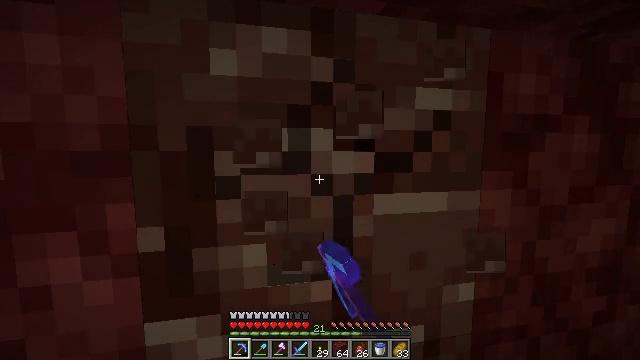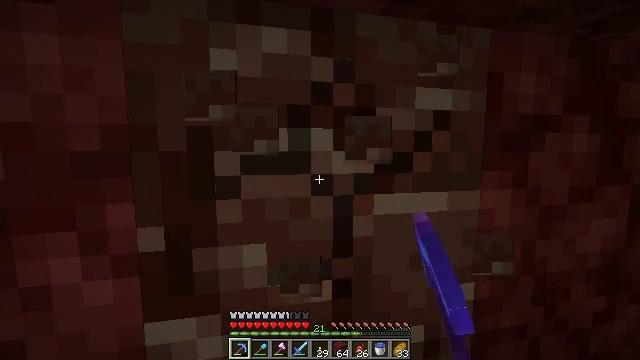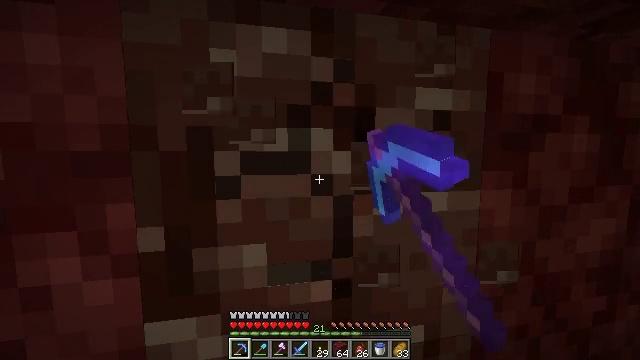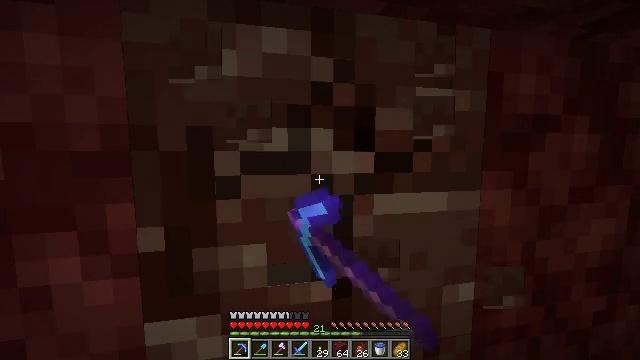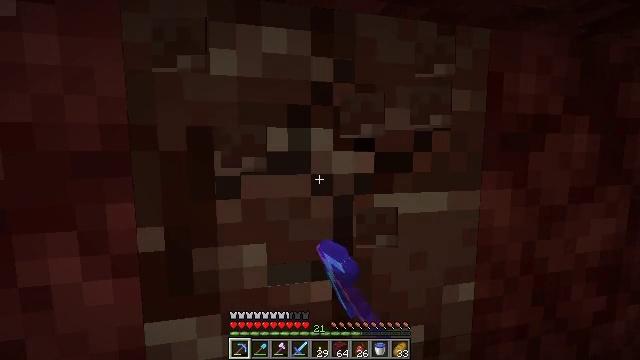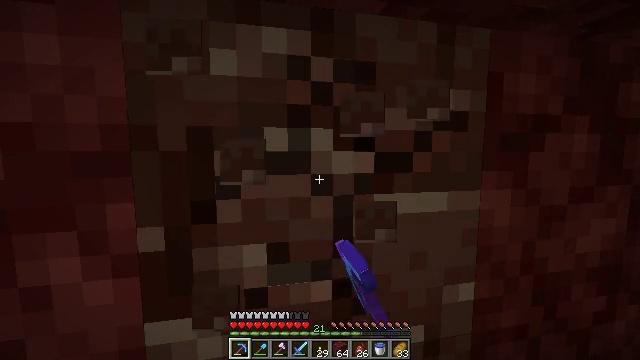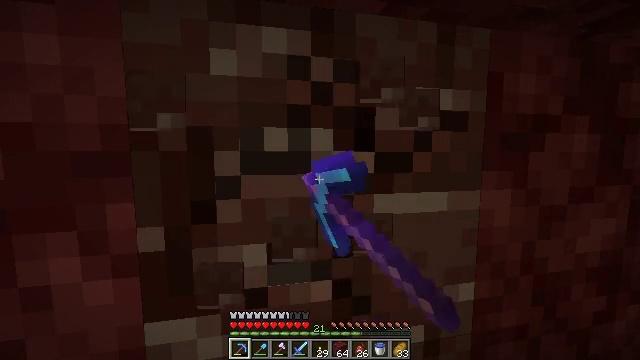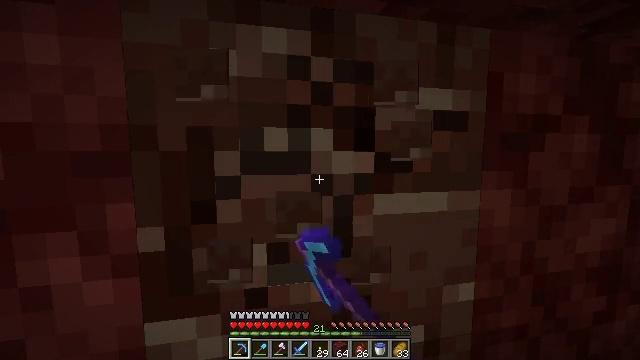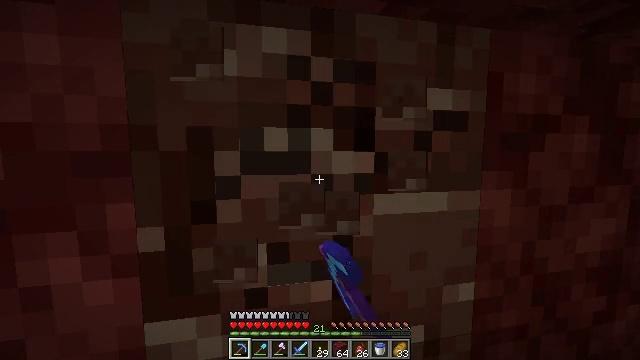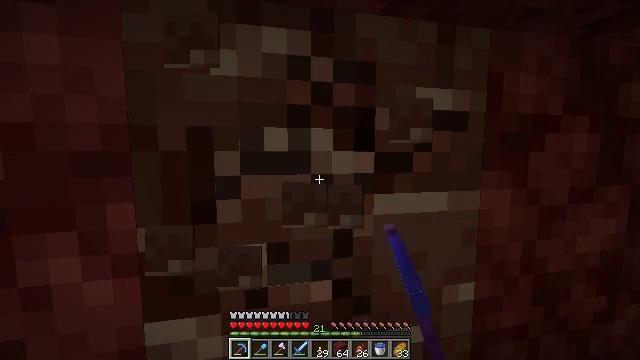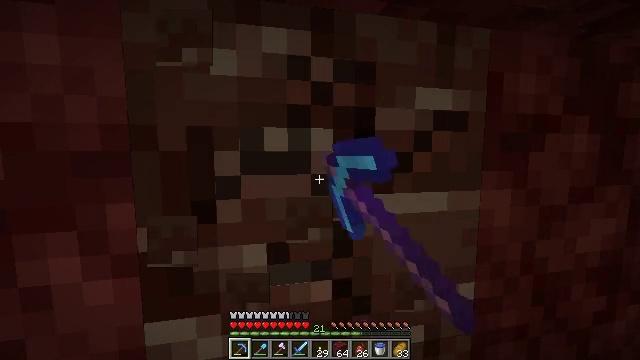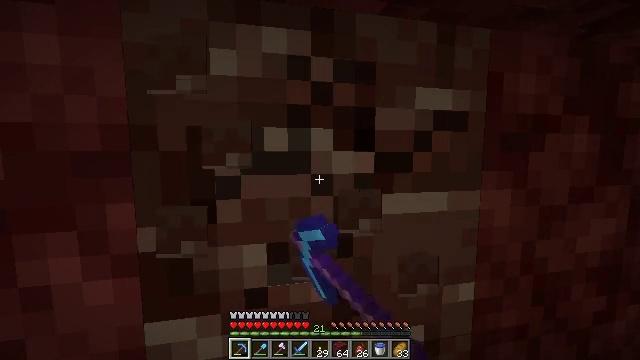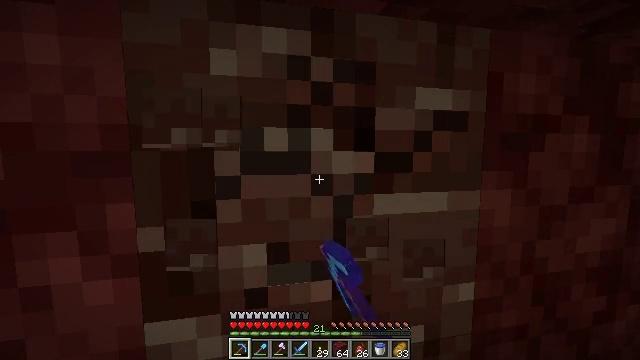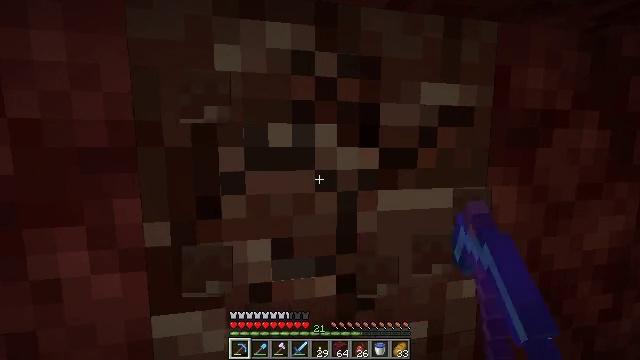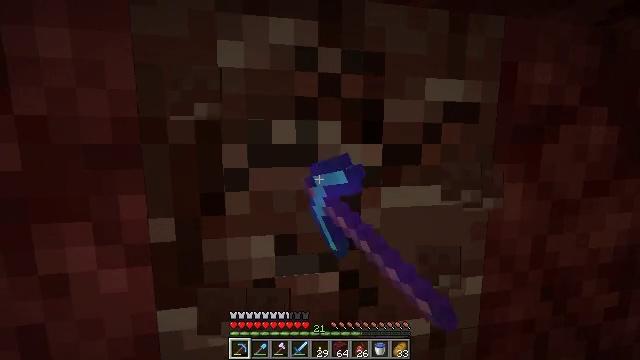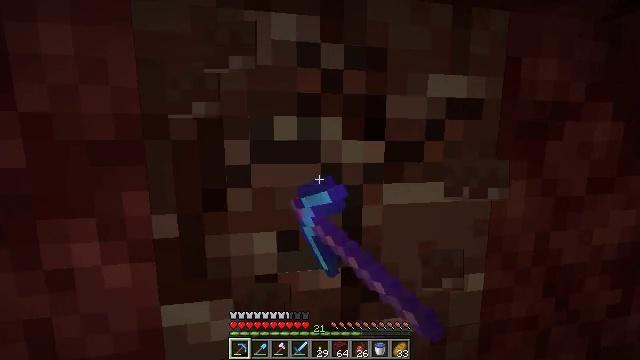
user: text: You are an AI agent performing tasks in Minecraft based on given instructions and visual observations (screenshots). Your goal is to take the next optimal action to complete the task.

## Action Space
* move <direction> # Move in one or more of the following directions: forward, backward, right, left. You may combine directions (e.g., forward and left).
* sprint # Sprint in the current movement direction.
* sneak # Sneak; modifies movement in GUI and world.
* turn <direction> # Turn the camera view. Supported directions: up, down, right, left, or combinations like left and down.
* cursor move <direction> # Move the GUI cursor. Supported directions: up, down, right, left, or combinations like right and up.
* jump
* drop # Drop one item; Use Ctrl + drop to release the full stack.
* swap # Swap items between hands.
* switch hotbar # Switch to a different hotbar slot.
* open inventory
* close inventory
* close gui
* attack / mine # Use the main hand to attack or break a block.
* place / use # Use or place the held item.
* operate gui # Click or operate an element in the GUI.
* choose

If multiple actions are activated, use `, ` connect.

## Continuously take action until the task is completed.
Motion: motion action
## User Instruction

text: Collect ancient debris for Netherite crafting.
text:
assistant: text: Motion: attack / mine
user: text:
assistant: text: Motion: attack / mine
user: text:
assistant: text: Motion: attack / mine
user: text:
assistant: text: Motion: attack / mine
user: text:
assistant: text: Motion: attack / mine
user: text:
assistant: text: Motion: attack / mine
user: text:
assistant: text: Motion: attack / mine
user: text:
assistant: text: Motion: attack / mine
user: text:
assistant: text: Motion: attack / mine
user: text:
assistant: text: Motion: attack / mine
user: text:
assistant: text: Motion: attack / mine
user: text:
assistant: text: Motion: attack / mine
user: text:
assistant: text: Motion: attack / mine
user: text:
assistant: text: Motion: attack / mine
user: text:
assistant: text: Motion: attack / mine
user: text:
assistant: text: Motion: attack / mine
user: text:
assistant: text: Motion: attack / mine
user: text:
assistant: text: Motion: attack / mine
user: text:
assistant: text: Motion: turn down, attack / mine
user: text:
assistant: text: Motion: turn down, attack / mine
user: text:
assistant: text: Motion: attack / mine
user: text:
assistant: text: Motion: attack / mine
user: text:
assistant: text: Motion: attack / mine
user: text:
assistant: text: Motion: attack / mine
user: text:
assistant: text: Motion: attack / mine
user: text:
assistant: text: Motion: attack / mine
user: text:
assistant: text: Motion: attack / mine
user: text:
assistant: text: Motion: attack / mine
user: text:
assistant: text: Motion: attack / mine
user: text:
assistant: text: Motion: attack / mine